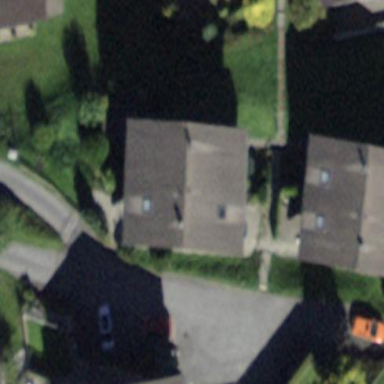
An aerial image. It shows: Residential building.